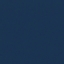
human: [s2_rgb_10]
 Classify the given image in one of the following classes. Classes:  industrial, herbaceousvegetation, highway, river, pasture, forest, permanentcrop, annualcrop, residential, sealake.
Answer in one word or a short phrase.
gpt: SeaLake